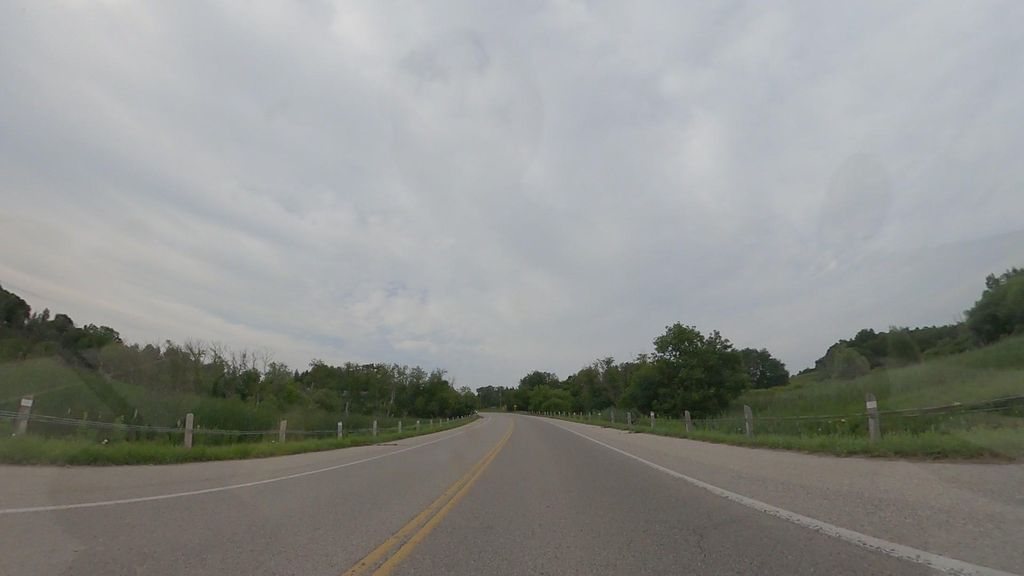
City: kitchener-waterloo